Question: Why do I obtain :
'''
observer> show count patches with [pcolor = green and ID-polygon = "NaN"]
observer: 0
'''
While I have one patch with [pcolor = green and ID-polygon = "NaN"] in my landscape ?

Thanks for your help.
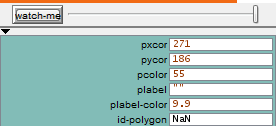
Answer: That 'NaN' isn't a string. It's "not a number", which is a numeric value which is supposed to be impossible to obtain in NetLogo.
Are you using the GIS extension?
One way you could get 'NaN' is if you're using an extension that doesn't following the usual NetLogo rule disallowing 'NaN' values. The GIS extension is one such extension. See <URL>